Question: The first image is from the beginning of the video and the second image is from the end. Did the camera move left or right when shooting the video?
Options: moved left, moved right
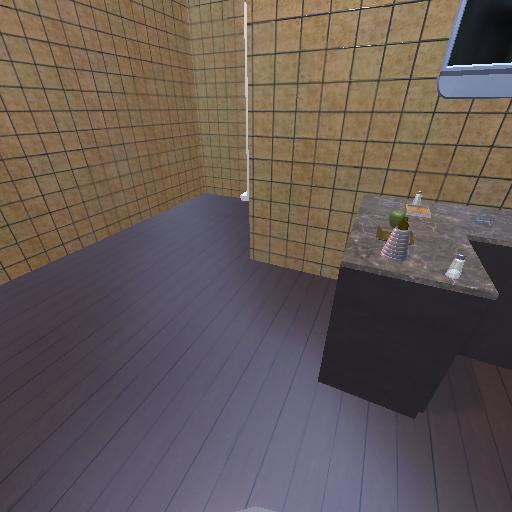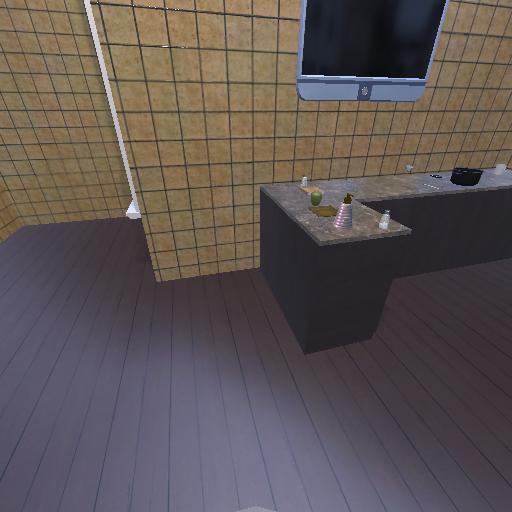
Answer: moved left